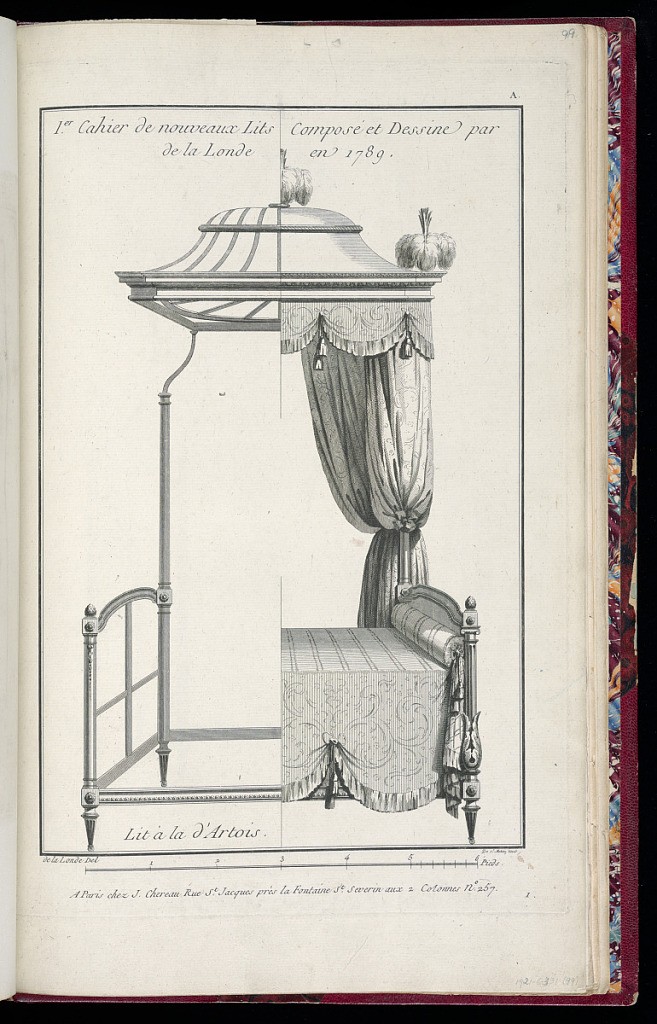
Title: Lit à la d'Artois
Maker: Richard de Lalonde, French, active 1780–96
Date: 1789
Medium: Etching on off-white laid paper
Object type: Print
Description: Design for a bed, split down the middle of the plate to show the bed frame construction (left) and the bed furnished (right). The bed is covered in a fringed and tasseled textile, and the frame is carved with ornament motifs including fluting, Ionic capital, rosette, and pinecone. The bed has above it a canopy with matching textile as well as an ostrich feather. The plate is signed and numbered.